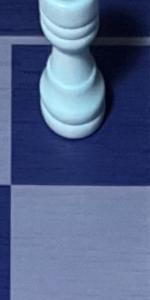
Label: Empty